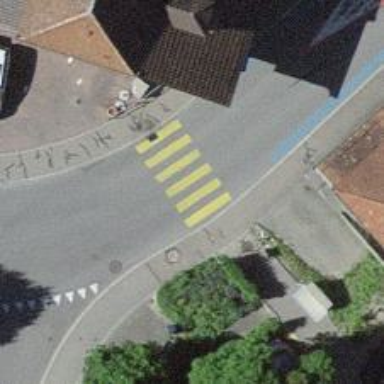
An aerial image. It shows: Zebra crossing on the road.